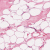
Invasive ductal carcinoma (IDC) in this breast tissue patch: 0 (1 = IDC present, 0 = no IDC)